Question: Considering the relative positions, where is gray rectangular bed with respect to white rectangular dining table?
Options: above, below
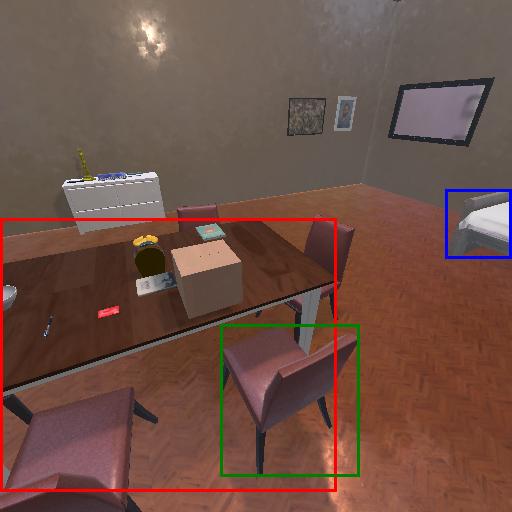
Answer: above